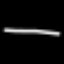
Label: line